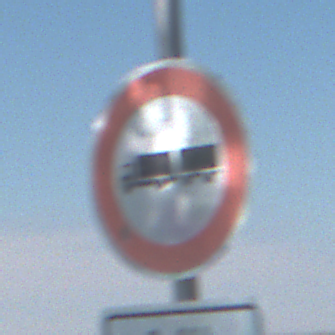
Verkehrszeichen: VerbotLastkraftwagenMitAnhaenger
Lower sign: ZeitangabenOhneBeschraenkungAufWochentage2
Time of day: Midday
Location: Outdoor (Nature)
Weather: Clear
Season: NotSpecified
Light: Natural